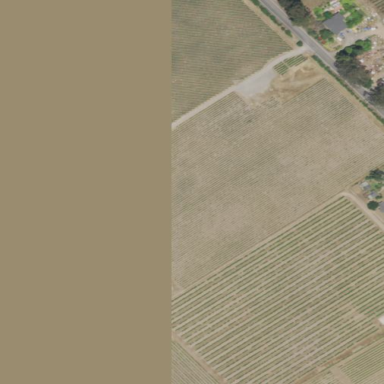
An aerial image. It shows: Vineyard with grape crops.